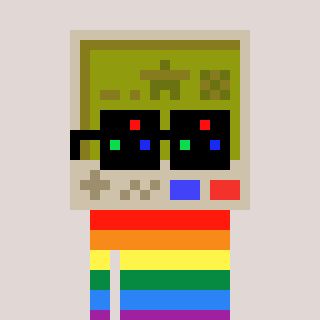
a pixel art character with square black sunglasses, a gameboy-shaped head and a peachy-colored body on a warm background